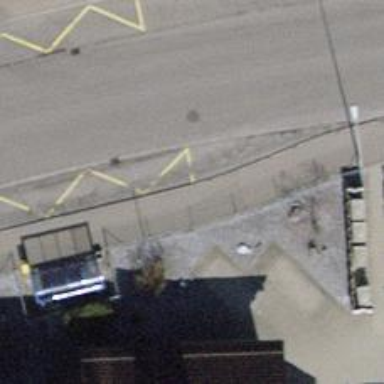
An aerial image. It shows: Platform for public transport on the road.